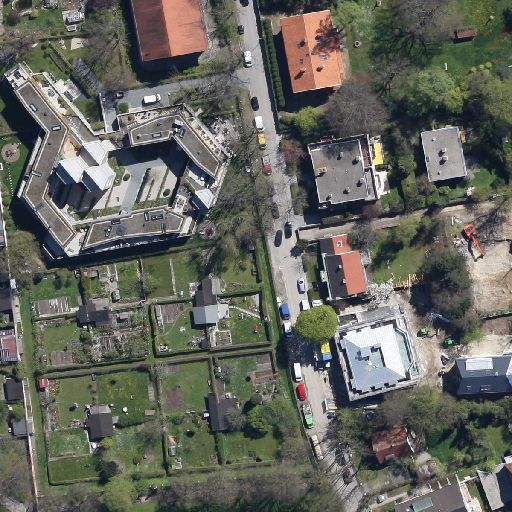
Referring expression: impervious surface